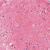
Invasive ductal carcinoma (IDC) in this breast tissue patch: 0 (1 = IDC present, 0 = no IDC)